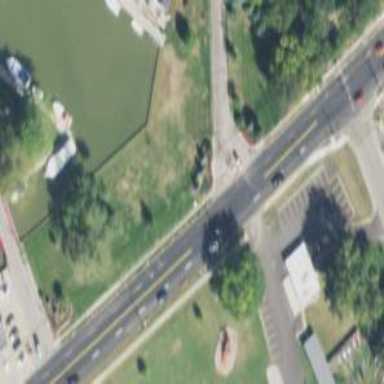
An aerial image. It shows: Footway with zebra crossing.